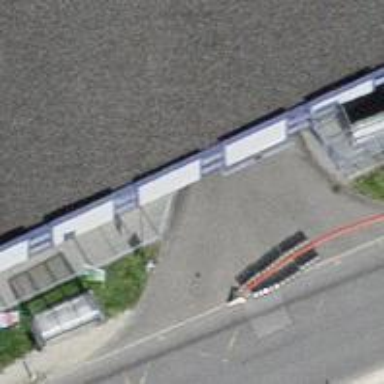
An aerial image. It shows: Entrance to multi-storey parking facility.